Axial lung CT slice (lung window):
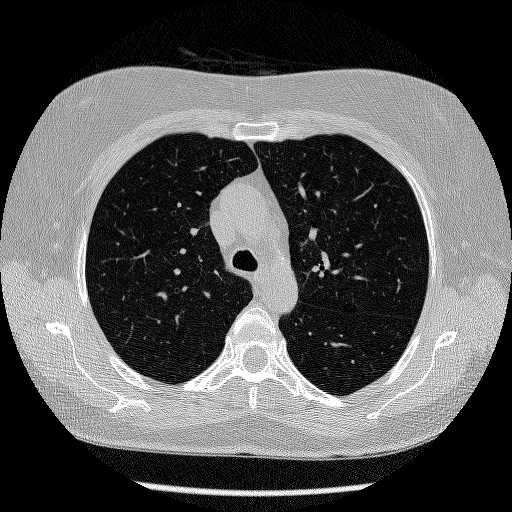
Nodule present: no